Question: I need to be able to sum a column (hours), where it matches several conditions in other columns. This what the table may look like.
'''
payrollid, agentid, ptid, serviceid, dateincurred ,hours
209 , 284 , 580 , 1320 , '2014-05-19' ,4
209 , 284 , 569 , 1433 , '2014-45-19' ,2
209 , 284 , 580 , 1433 , '2014-05-19' ,2
209 , 284 , 569 , 1433 , '2014-05-19' ,2
209 , 284 , 580 , 1320 , '2014-05-19' ,7
209 , 284 , 580 , 19 , '2014-05-20' ,1
209 , 284 , 569 , 1318 , '2014-45-21' ,2
209 , 284 , 580 , 1320 , '2014-45-22' ,1
209 , 284 , 580 , 16 , '2014-05-23' ,1
209 , 284 , 569 , 1445 , '2014-45-24' ,9
209 , 284 , 580 , 1427 , '2014-05-25' ,1
209 , 284 , 569 , 1326 , '2014-05-28' ,1
209 , 284 , 569 , 1445 , '2014-45-29' ,4
209 , 284 , 569 , 1320 , '2014-05-29' ,1
209 , 284 , 569 , 1347 , '2014-45-29' ,5
209 , 284 , 580 , 1320 , '2014-05-30' ,1
209 , 284 , 569 , 1347 , '2014-05-30' ,5
209 , 284 , 580 , 1326 , '2014-05-31' ,1
209 , 284 , 580 , 1348 , '2014-06-01' ,1
209 , 284 , 580 , 24 , '2014-06-01' ,1
'''
The query is shown below:
'''
SELECT
p.agentid,
p.ptid,
p.dateincurred,
p.serviceid,
(
SELECT
GROUP_CONCAT(p.hours)
FROM payroll_detail_temp p3
WHERE p3.payrollid = '209'
AND (
p3.dateincurred BETWEEN '2014-05-19'
AND DATE_ADD('2014-05-19', INTERVAL 6 DAY))
AND p3.serviceid = p.serviceid
GROUP BY
p3.serviceid
LIMIT 1
) AS week1,
(
SELECT
GROUP_CONCAT(p2.hours)
FROM
payroll_detail_temp p2
WHERE
p2.payrollid = '209'
AND (
p2.dateincurred BETWEEN '2014-05-25'
AND DATE_ADD('2014-05-25', INTERVAL 6 DAY))
AND p2.serviceid = p.serviceid
GROUP BY
p2.serviceid,
p2.dateincurred
LIMIT 1
) AS week2,
GROUP_CONCAT(p.serviceid) AS services,
GROUP_CONCAT(p.dateincurred) AS dates
FROM
payroll_detail_temp p
INNER JOIN agent ON (p.agentid = agent.id)
INNER JOIN service ON (p.serviceid = service.id)
INNER JOIN payer ON (p.payerid = payer.id)
INNER JOIN prov ON (p.provid = prov.id)
INNER JOIN patient ON (p.ptid = patient.id)
WHERE
p.payrollid = '209'
AND (
p.dateincurred BETWEEN '2014-05-19'
AND DATE_ADD('2014-05-25', INTERVAL 14 DAY)
)
GROUP BY
p.serviceid,
p.dateincurred
'''
The Week1 and Week2 column would represent hours worked for a 2 week period, and in this case it's set from 2014-05-19 and 2014-06-01. So, the Week1 column would group hours where the agentid, ptid, serviceid match, and the dateincurred would range from 2014-05-19 to 2014-05-25. The same would go for Week2 with dateincurred being between 2014-05-26 to 2014-06-01.
The problem with my query is that I get duplicates, like the last two results shown in the query result below. Week1 should have the 9.00 and Week2 needs to be null; likewise on the row below Week1 should be null and Week2 to be 4.00. The same can be seen on row# 5 & 6. On row 5 Week1 should just be 7.00, 4.00, and 1.00 and Week 2 should be null. Row 6 shouldn't exist.

I know that duplicates exists because the dateincurred field overlap from the query, but I cannot figure any other around it.
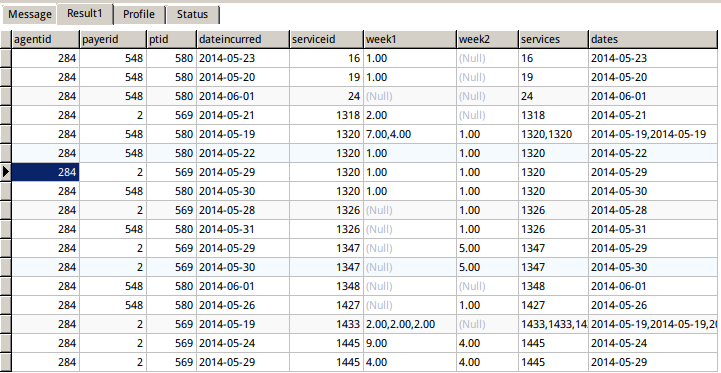
Answer: If you have the table as shown in the first picture. Then you can easily achieve what you want by this query :
'''
SELECT
PAYROLLID,
AGENTID,
PTID,
SERVICEID,
DATEINCURED,
CASE WHEN (DATEINCURRED BETWEEN '2014-05-19' AND '2014-05-25') THEN SUM(HOURS) END WEEK1,
CASE WHEN (DATEINCURRED BETWEEN '2014-05-26' AND '2014-06-01') THEN SUM(HOURS) END WEEK2
FROM
YOUR_TABLE_NAME
GROUP BY
PAYROLLID,
AGENTID;
'''